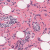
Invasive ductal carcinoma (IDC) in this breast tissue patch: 1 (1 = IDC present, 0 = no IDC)